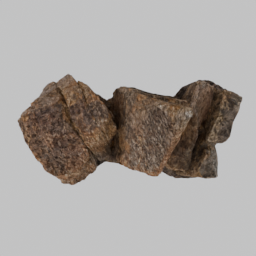
Label: nature